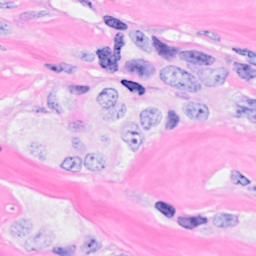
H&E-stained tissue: Breast